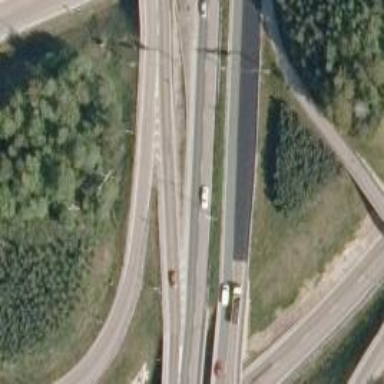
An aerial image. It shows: Asphalt road designated as trunk highway.